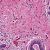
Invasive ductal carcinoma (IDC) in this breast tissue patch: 0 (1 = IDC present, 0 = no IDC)